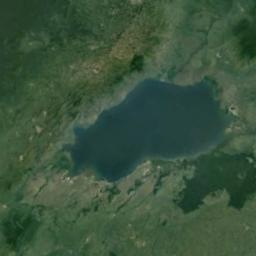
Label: lake